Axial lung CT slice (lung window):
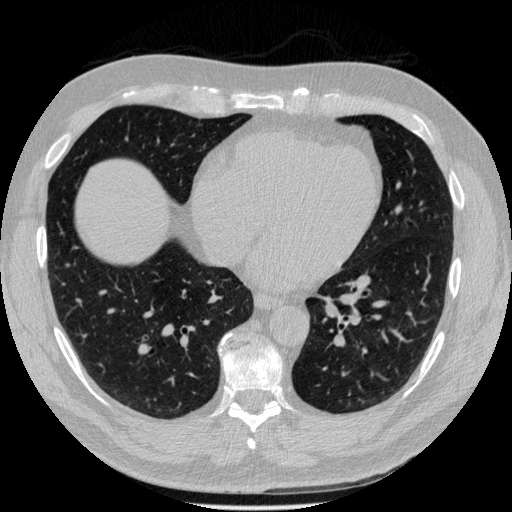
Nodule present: no